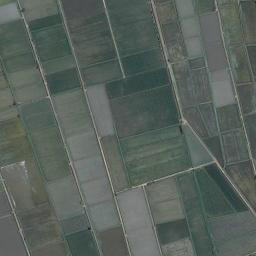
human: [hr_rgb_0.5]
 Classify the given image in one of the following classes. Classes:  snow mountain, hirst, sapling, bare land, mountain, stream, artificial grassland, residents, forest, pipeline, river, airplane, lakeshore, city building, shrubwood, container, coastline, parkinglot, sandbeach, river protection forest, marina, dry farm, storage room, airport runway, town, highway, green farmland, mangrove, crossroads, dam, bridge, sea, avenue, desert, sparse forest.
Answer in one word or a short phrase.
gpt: green farmland